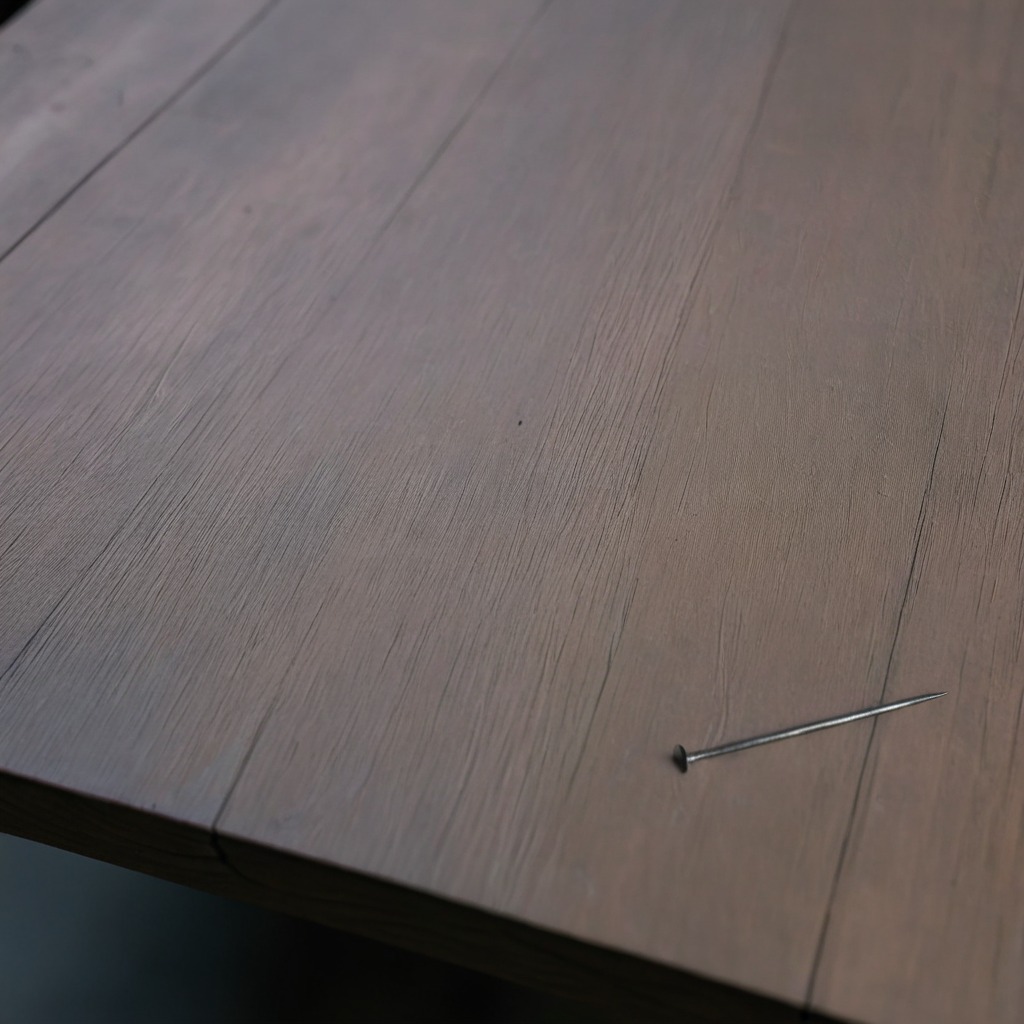
An iron nail is lying on the old table in a small garage at twilight.